Interaction volume radius: 5 \u00c5
Interaction volume height: 10 \u00c5
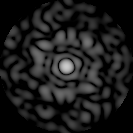
Disorder parameter: 0.8202